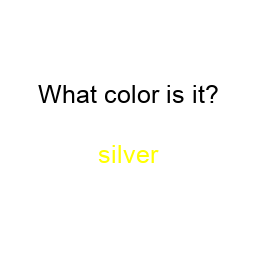
Color: yellow
Color name shown: silver
Background color: white
Question text color: black